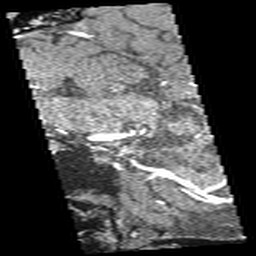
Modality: angio
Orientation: sagittal
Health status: ill
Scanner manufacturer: siemens
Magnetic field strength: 3 T
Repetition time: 0.022 s
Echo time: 0.00401 s